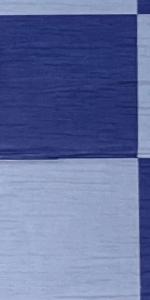
Label: Empty